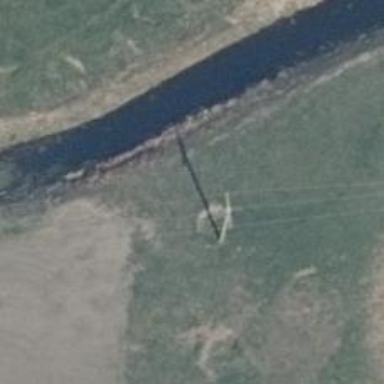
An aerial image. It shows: Power pole.